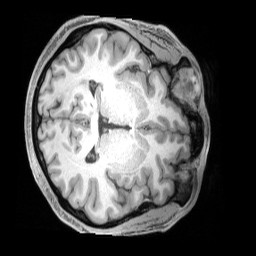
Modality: T1w
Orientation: axial
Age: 42
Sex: male
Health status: ill
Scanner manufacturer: siemens
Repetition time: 2.4 s
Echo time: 0.00231 s